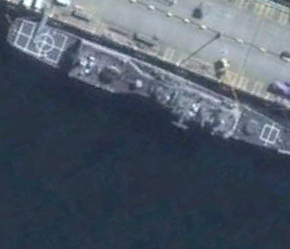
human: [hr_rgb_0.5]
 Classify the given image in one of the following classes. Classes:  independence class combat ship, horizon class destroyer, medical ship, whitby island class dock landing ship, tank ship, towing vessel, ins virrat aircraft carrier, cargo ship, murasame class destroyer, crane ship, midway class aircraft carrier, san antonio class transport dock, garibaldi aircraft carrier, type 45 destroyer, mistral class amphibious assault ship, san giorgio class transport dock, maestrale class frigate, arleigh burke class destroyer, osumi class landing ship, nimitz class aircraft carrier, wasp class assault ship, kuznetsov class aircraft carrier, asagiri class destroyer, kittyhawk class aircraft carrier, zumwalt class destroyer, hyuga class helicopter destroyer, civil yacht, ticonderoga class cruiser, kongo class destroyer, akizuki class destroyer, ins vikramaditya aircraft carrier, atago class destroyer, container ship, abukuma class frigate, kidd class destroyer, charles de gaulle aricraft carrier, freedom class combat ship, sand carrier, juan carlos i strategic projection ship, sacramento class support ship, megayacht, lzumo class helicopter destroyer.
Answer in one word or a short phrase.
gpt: Ticonderoga class cruiser